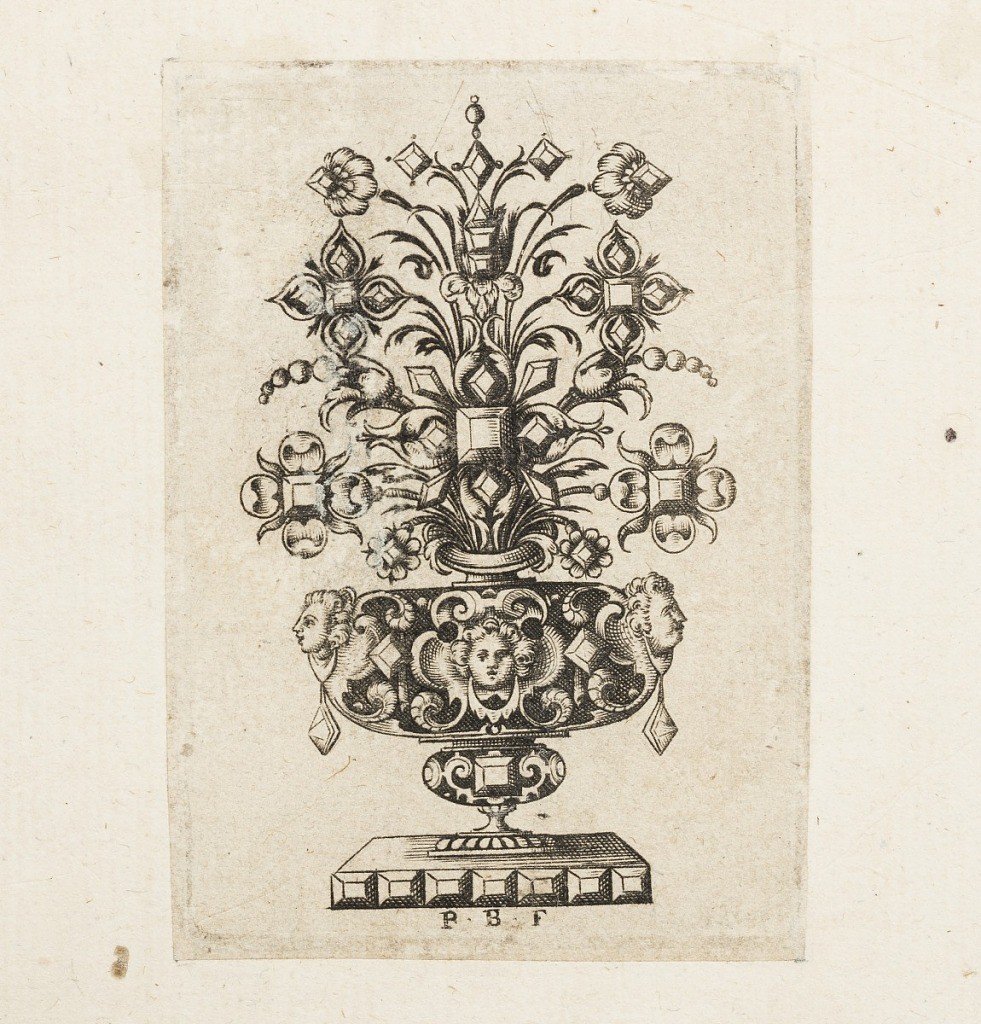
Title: Plate from Omnia Conando Docilis Solertia Vincit (A Docile Disposition will Conquers all Difficulty)
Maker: Paul Birckenhultz, German, 1561 - 1639
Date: Ca. 1600
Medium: Engraving on laid paper
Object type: Print
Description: Vertical rectangle showing a jeweled vase with three faced containing a symmetrical arrangement of jeweled flowers. The vase stand on a faceted tray.